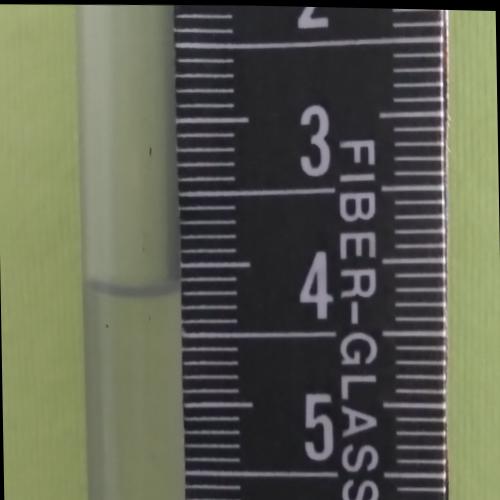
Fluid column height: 4.2 cm